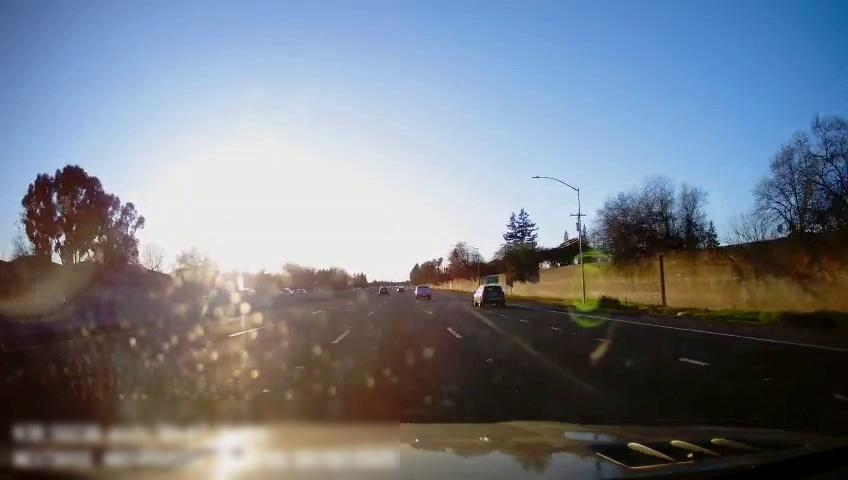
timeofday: Day
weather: Sunny
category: Drivable Space
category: Vehicles | Car
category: Vehicles | Car
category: Vehicles | Truck
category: Vehicles | SUV
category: Vehicles | SUV
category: Lanes | Alternate Lane
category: Lanes | Alternate Lane
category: Lanes | Current Lane
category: Lanes | Current Lane
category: Lanes | Alternate Lane
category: Lanes | Alternate Lane
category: Traffic | Signs